Question: Package 'directlabels' apparently by default tries to fit each label inside the normal plotting area by reducing label font size.
Below, 'Label for One', 'Label for Two' and 'Label for Threeeeeeeeee' should all have the same font size and it is ok if the labels run out of the plotting area (since 'clip' is disabled for custom annotations to show).
In fact, I might want to set 'xlim=c(1,3)' and the labels should be entirely outside the plotting area. The left column of images below is for 'xlim=c(1,3.4)', the right colum for 'xlim=c(1,3)'.
I learned that 'cex' can be used to reset a label's fontsize, but it seems to conflict with the package's label separation algorithm. The top row of images below is for no 'cex', the bottom row for 'cex=1'.
It would be great to find a way to have labels don't overlap, be the same font size, and that works with 'xlim=c(1,3)' and 'xlim=c(1,3.4)'.

'''
library(reshape)
library(ggplot2)
library(directlabels)
df=data.frame(
x = 1:3,
One=c(12, 8, 13),
Two=c(13, 7, 11),
Threeeeeeeeee=c(11, 9, 11))
df.d.melt = melt(df[,c("x","One","Two","Threeeeeeeeee")], id.vars="x")
df.d.melt$variable1 = df.d.melt$variable
levels(df.d.melt$variable1) = paste("","Lable for",levels(df.d.melt$variable1))
p = ggplot(df.d.melt, aes(x=x, y=value, color=variable)) +
geom_line(size=1.1) +
geom_text(aes(x =3.4, y=8, label="Custom Outside
Chart Annotation"), show_guide=FALSE) +
coord_cartesian(xlim=c(1,3.4)) +
geom_dl(aes(label=variable1), method=list("last.qp", cex=1), show_guide=FALSE) +
theme(legend.position="top",plot.margin = unit(c(0, 4, 0, 0), "cm"))
p1 <- ggplot_gtable(ggplot_build(p))
p1$layout$clip[p1$layout$name=="panel"] <- "off"
grid.draw(p1)
'''
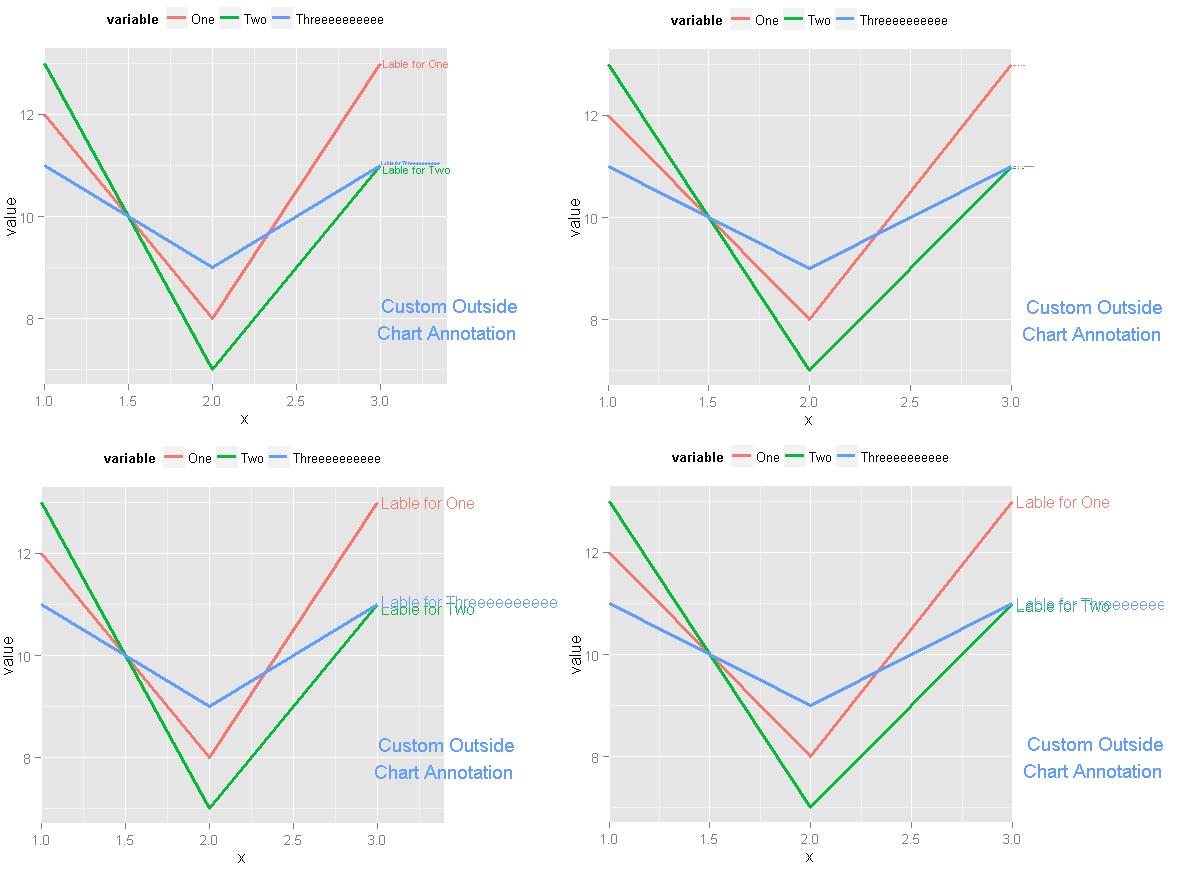
Answer: A working solution is to attach the labels to additional invisible short lines lines at the left side of the chart (e.g. defined over 'x=1' to 'x=1.001') and use directlabels' 'trans_new' to move the annotations to the desired x-value.